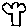
Label: tree